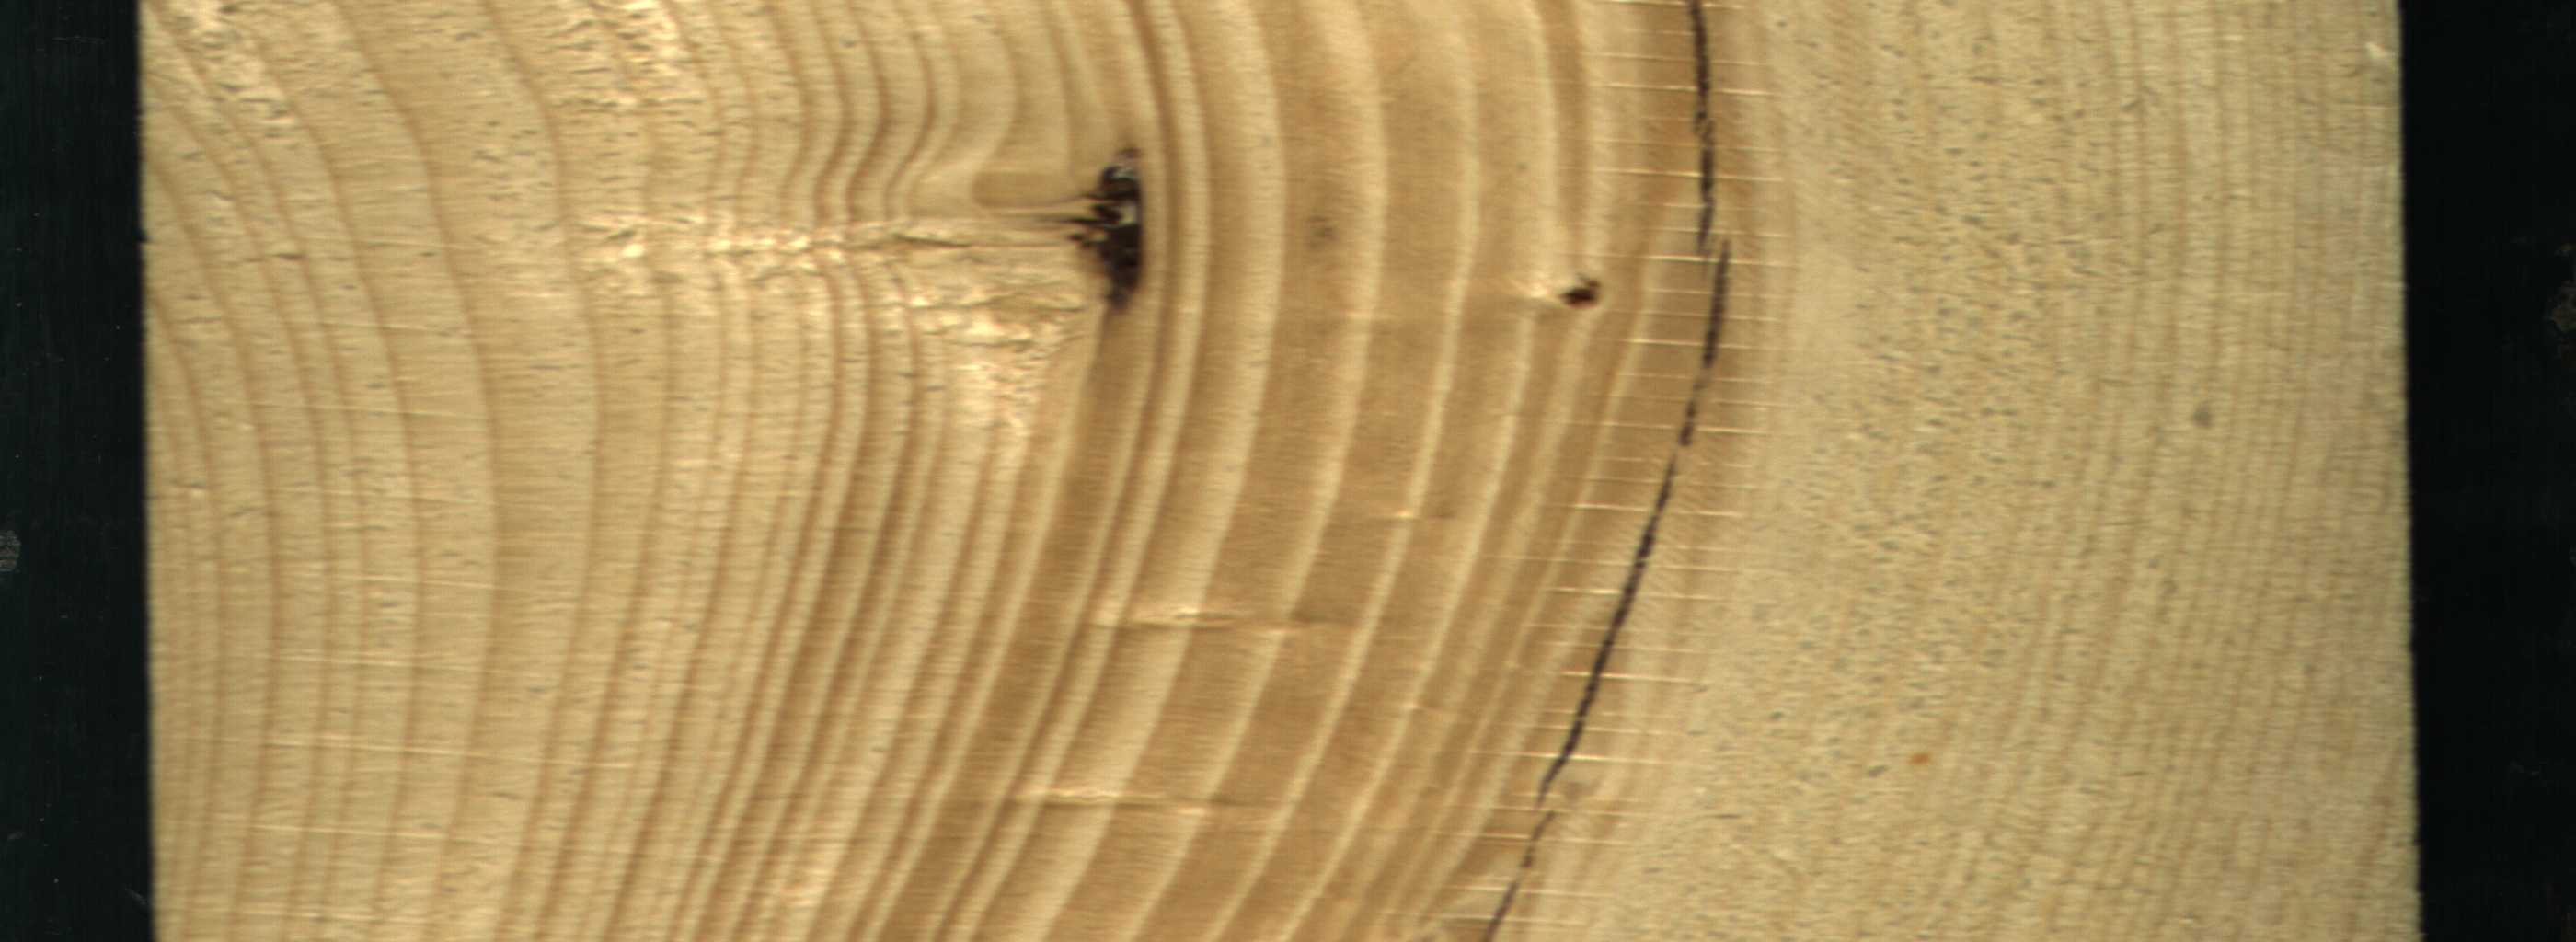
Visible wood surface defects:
resin
Crack
Crack
Dead_Knot